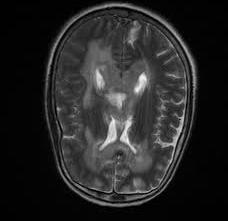
Label: notumor